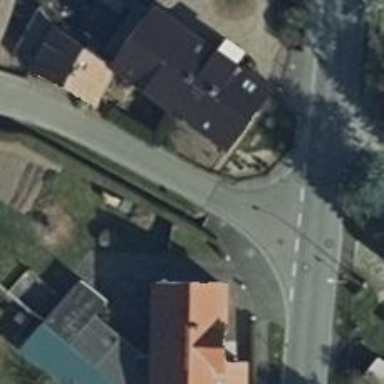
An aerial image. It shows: Asphalt road in residential area.